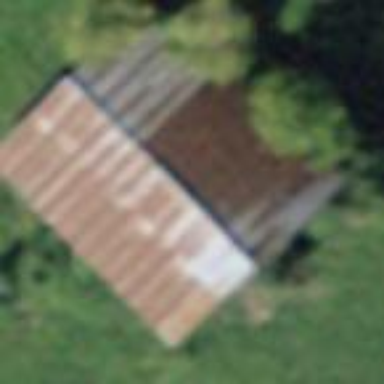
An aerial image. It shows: Barn.